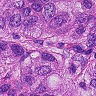
Metastatic tissue present: yes